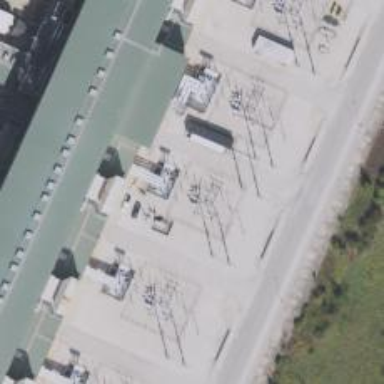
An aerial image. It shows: Switch used for power control.